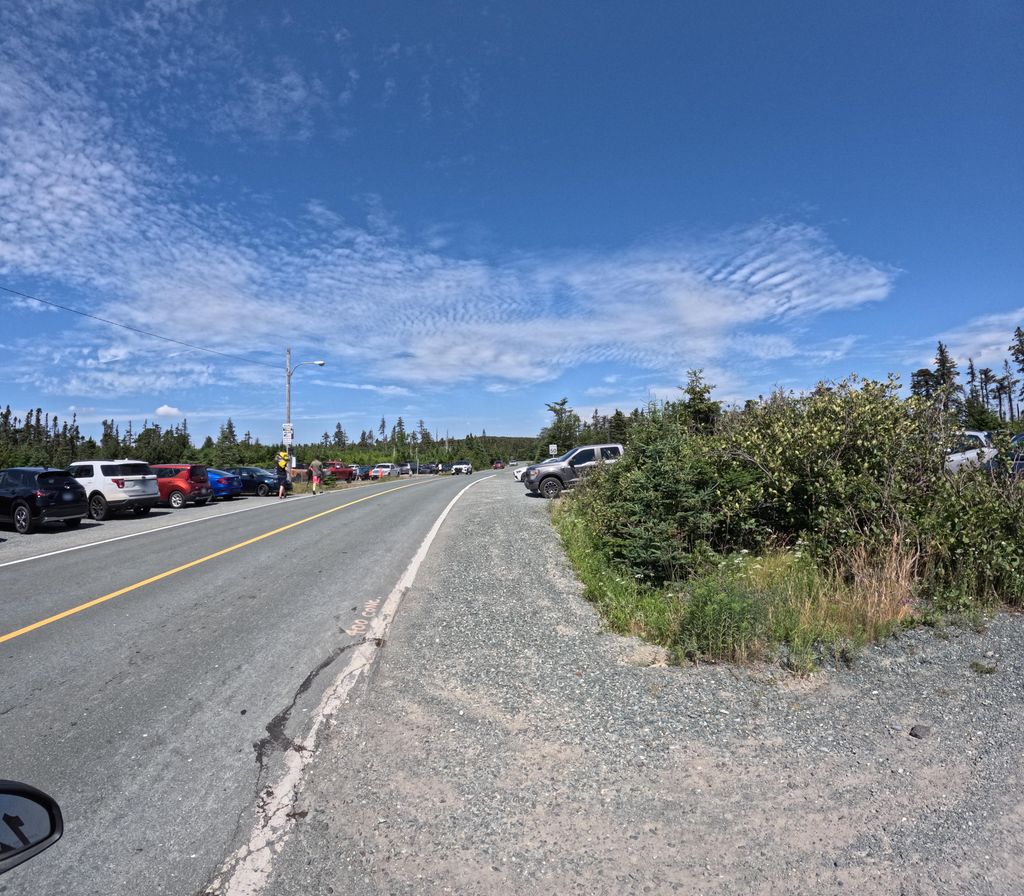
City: st_johns